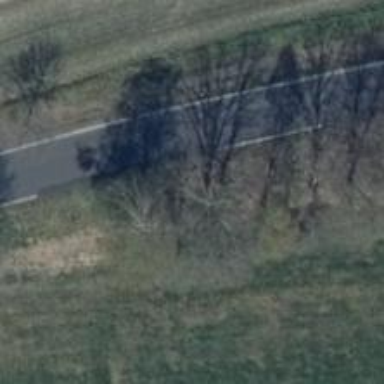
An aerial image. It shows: Secondary road with asphalt surface.